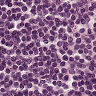
Metastatic tissue present: no